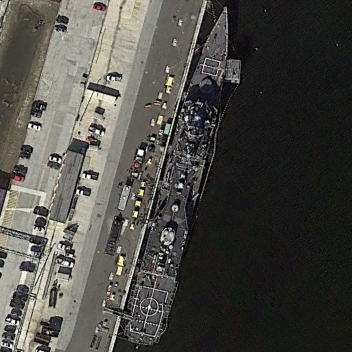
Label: Ticonderoga-class_cruiser